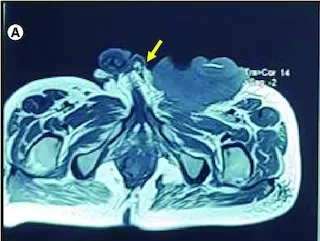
Radiological appearance of the tumor. . (A) MRI: Axial T2-weighted section centered on the pelvic region: large left inguinal mass in T2 hypoposignal (yellow arrow).
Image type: radiology (mri)